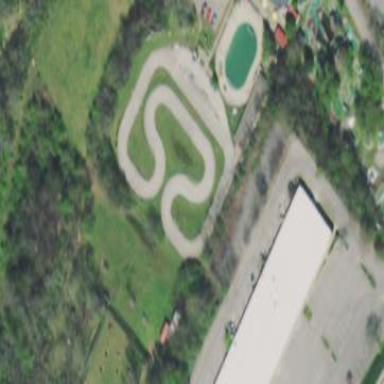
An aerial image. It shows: Karting raceway for sports activities.